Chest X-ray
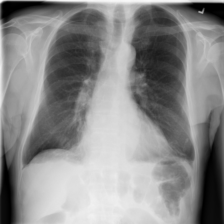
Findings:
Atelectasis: positive
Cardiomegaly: negative
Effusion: positive
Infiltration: positive
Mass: negative
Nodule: negative
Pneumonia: negative
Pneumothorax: negative
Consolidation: negative
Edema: negative
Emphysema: negative
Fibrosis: negative
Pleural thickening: negative
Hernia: negative